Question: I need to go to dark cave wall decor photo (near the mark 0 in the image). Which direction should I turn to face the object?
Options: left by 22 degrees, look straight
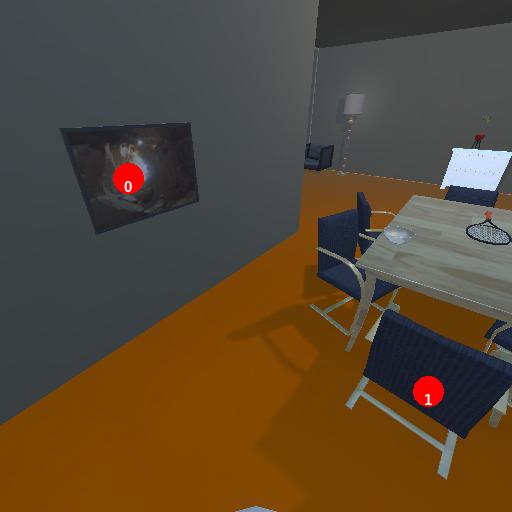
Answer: left by 22 degrees